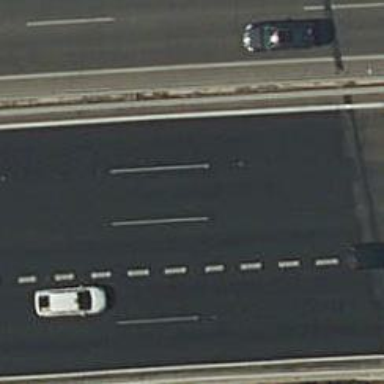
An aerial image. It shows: Asphalt motorway.